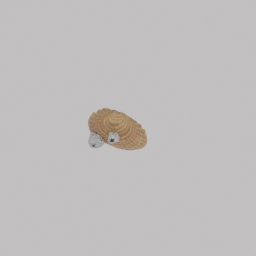
Label: animals